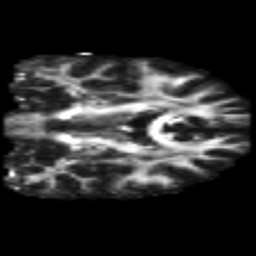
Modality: FA
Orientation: coronal
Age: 43
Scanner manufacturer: philips
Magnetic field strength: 3 T
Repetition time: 8.608 s
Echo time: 0.1268 s